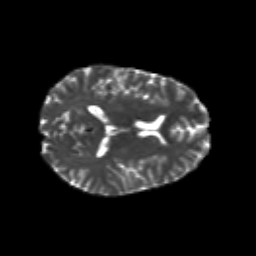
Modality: T2w
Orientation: axial
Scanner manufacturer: siemens
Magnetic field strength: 3 T
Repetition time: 6.8 s
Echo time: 0.093 s